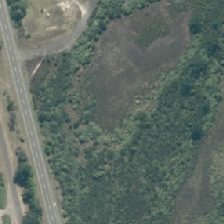
Land cover: herbaceous_freshwater_vege